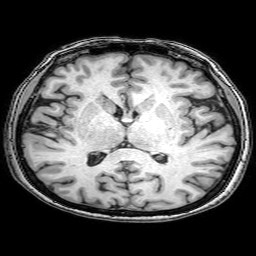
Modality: T1w
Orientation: coronal
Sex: female
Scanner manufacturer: philips
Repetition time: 0.008194 s
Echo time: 0.00376 s